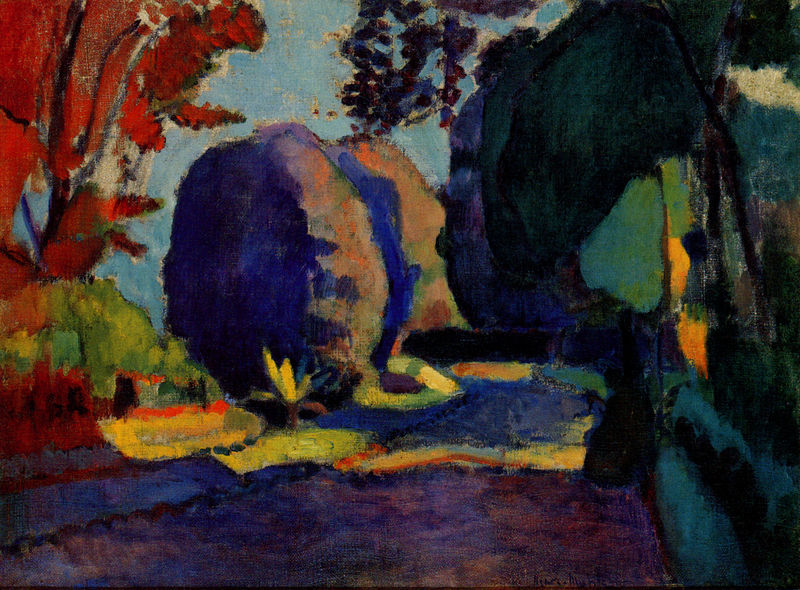
Titel: Le Jardin du Luxembourg
Künstler: Henri Matisse
Standort: Sankt Petersburg
Institution: Musée de l'Ermitage
Schlagwörter: baum, berg, blau, blätter, gemälde, himmel, schatten, wasser, bäume, fluss, gelb, grün, kirchner, landschaft, teich, abend, braun, bunt, licht, schwarz, strasse, weiss, park, rot, weg, expressionismus, fauves, flächig, stein, steine, bach, dämmerung, natur, busch, büsche, gewässer, sträucher, insel, wald, farbig, schiff, sommer, moderne, abstrakt, berge, fläche, mauer, allee, farbe, formen, lila, sonnenuntergang, violett, impressionistisch, umriss, gauguin, südsee, farbflächen, form, klassische moderne, schlange, macke, rotbraun, kaktus, seerose, matisse, henri matisse, fauvismus, paul gauguin, marc, nolde